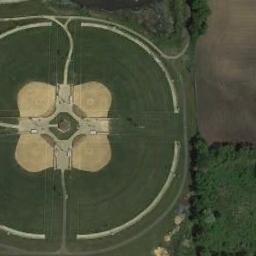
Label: baseball_diamond